Question: I'm looking for a voting script/widget (preferably jQuery), but not a star rating one, one with +1 and -1 options like this (admire my profesionnal MSPaint skills ^^) :

Anyone know about one ?
Thanks a lot !
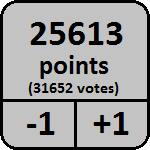
Answer: you can do this using ajax.
Recommend you set up some ajax listener page and ping with some userID and vote (1,-1) or something along those lines.
This assumes you have a userID and login credentials etc. Or you can register it against their IP or something.
Basically:
ajaxListener.php?ID=123456&vote=1
send the ajax listener, and then have the total vote count update when the ajax is complete (have your ajax listener echo back a string of data lets say):
voteTotal=10~totalVote=95
Once you read this with ajax, split it with javascript:
var split1=responseText.split("~");
var voteScore=split1[0];
var voteCount=split1[1];
not tested but this should work and complete what you are thinking.
ajax:
<URL>
'''
$.ajax({ url: "ajaxTool.php?id="+idVariable, context: document.body,
success: function(){
$(this).addClass("done");
}});
'''